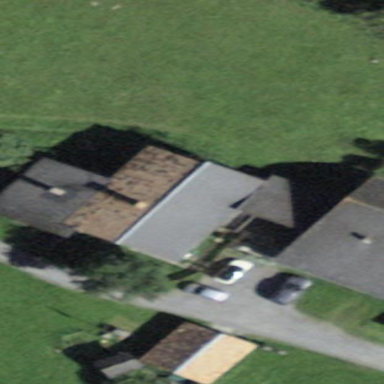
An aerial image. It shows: Building with tiled roof.